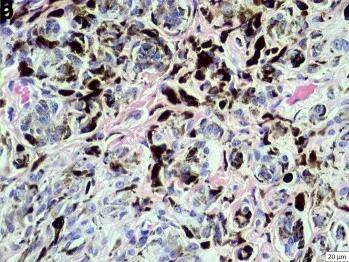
Histopathology of the melanocytoma (neoplasm B). . (
a) Low magnification revealing the pedunculated, non-encapsulated, expansile, cell dense proliferation of neoplastic pigmented spindloid cells displacing the dermis and adnexa (HE stain, 40x magnification).
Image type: pathology (immunostaining)